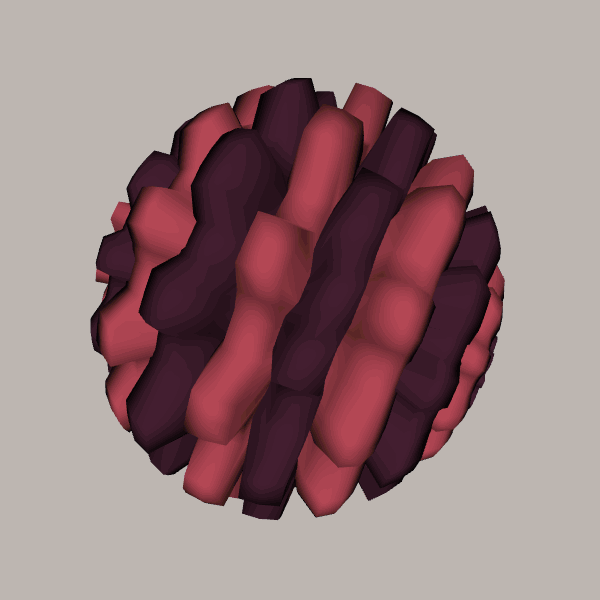
Background: light